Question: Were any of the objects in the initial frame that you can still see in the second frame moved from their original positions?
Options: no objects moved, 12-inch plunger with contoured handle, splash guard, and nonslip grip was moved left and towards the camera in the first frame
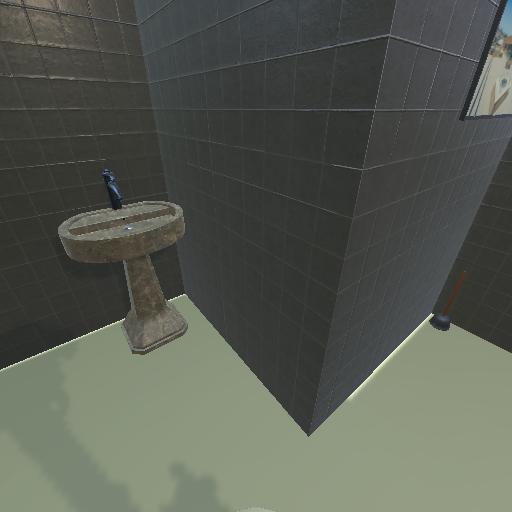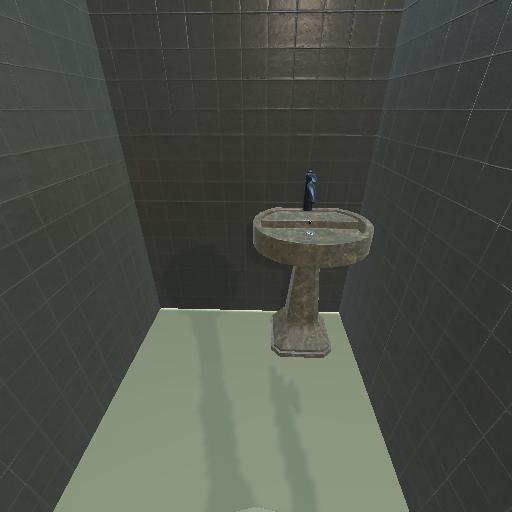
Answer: no objects moved